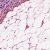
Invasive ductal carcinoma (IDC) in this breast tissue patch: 1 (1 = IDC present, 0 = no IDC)